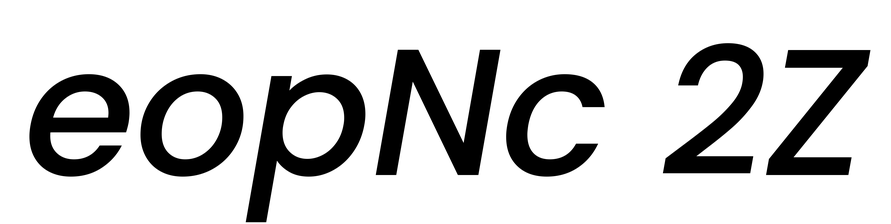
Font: Poppins-MediumItalic